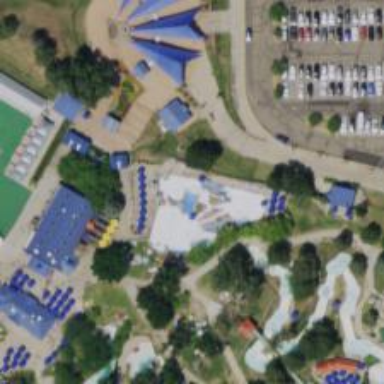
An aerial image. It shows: Water slide attraction.